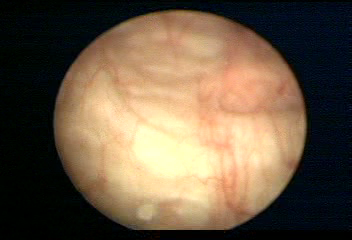
Modality: WLC
Class: Normal mucosa
Bladder cancer association: No